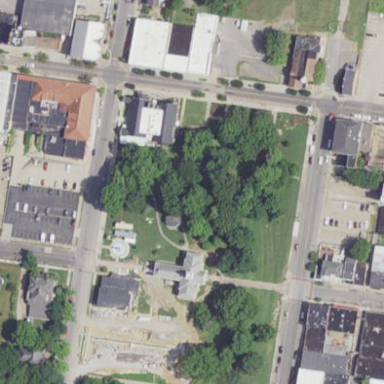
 maintained by Cape County Parks. It is leisure land open to the public."